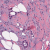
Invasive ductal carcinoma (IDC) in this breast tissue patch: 1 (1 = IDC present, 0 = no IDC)